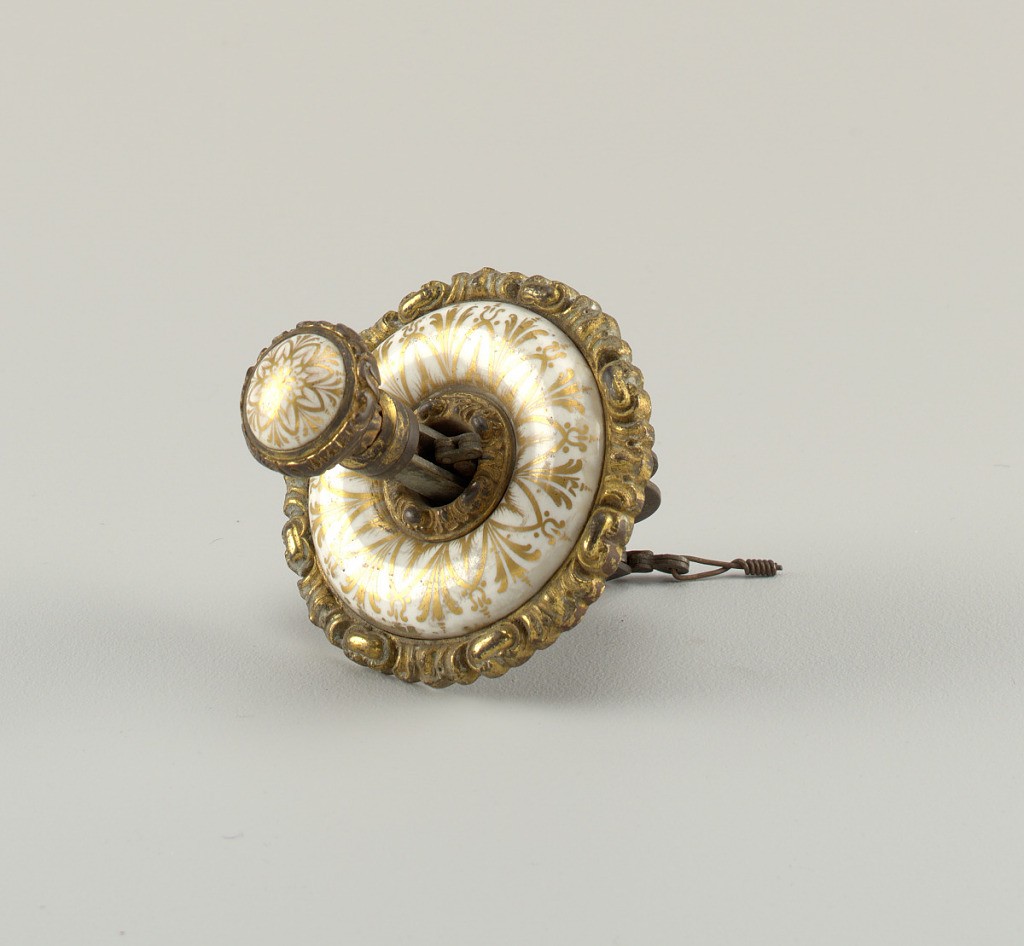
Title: Knob with Escutcheon and Lock Mechanism
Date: ca. 1835
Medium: porcelain, bronze, gold, metal
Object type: knob, escutcheon, and lock
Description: Escutcheon, convex, with inner and outer ring of bronze cast in foliate design; backed with brass plate to which pulley is attached. Knob of bell pull in foliate bronze with inset porcelain button, terminating in u-shaped brass channel through which runs a transmission chain. Porcelain portions decoration with gilt palmette and lotus motifs.